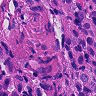
Metastatic tissue present: yes